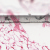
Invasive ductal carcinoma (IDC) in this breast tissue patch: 0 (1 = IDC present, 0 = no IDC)